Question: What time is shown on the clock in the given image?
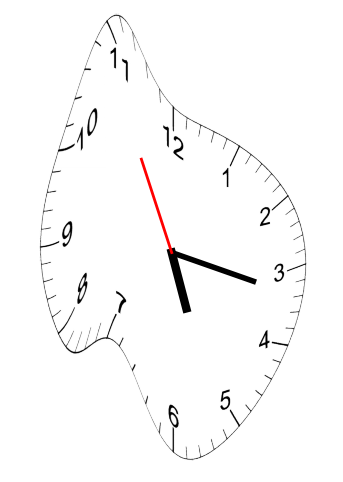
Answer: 05:16:55